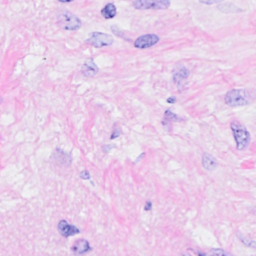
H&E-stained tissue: Breast